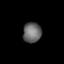
Tissue: prostate
Cell type: T cells
Senescence score: 0.6987
Nuclear area (px): 365
Mean DAPI intensity: 103.307